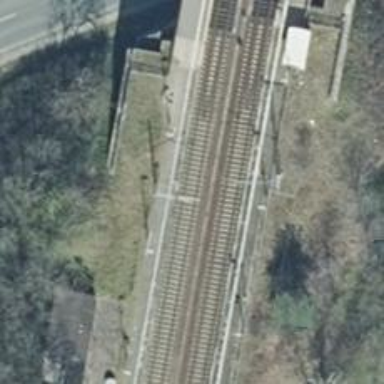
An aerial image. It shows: Railway signal.